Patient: sex M, age 63
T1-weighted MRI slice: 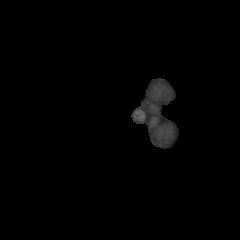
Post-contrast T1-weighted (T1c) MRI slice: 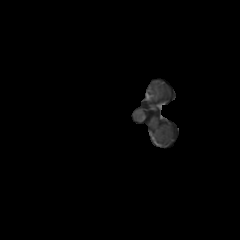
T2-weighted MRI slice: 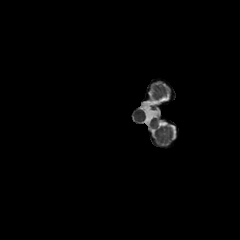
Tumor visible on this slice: no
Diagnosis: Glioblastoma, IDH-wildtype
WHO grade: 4